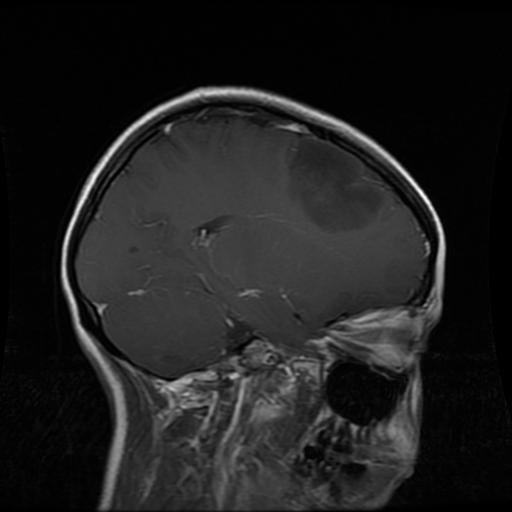
Label: glioma